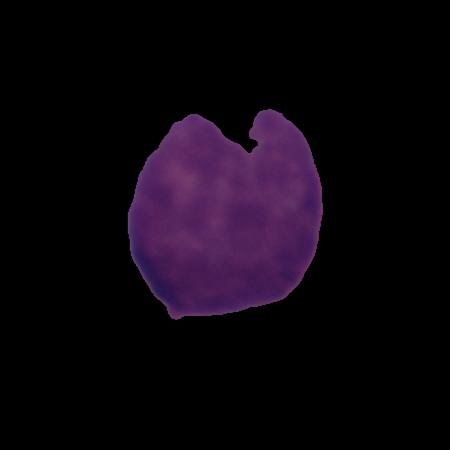
Label: cancer